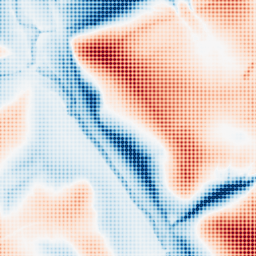
Category: trend_removal
Decomposition family: local_polynomial
Decomposition parameters: window_size: 101
degree: 3
Upsampling method: sinc_blackman
Upsampling parameters: scale: 4
kernel_size: 4
Upsampling scale: 4